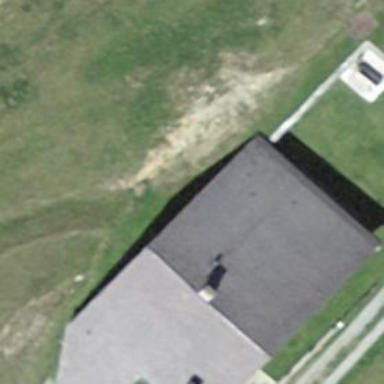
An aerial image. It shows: House with gabled roof oriented across.